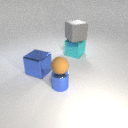
large gray rubber cube above large cyan metal cube